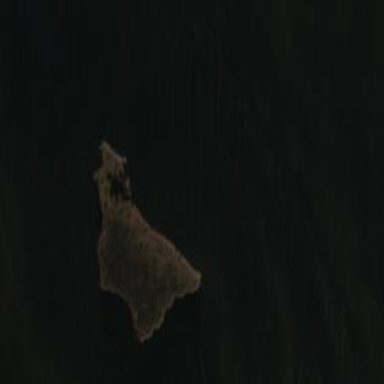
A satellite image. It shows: Island with natural coastline.